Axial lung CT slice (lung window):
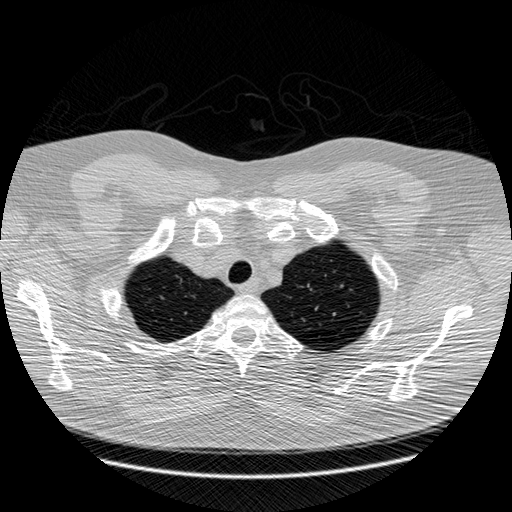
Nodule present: no